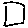
Label: square